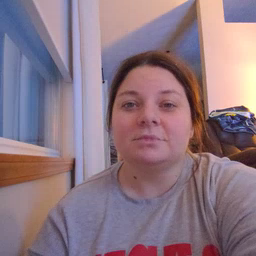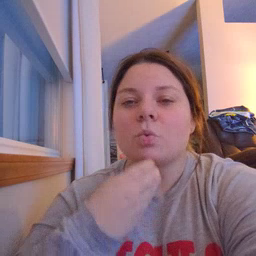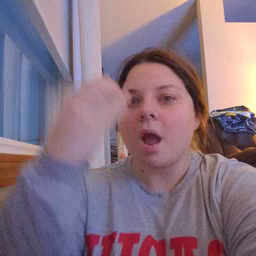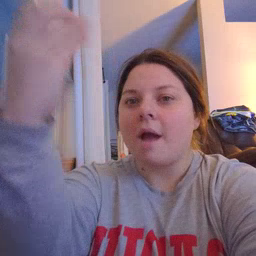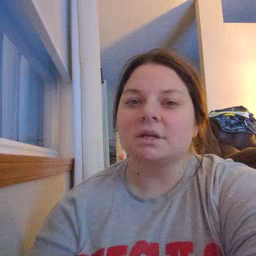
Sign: giraffe